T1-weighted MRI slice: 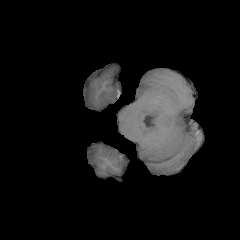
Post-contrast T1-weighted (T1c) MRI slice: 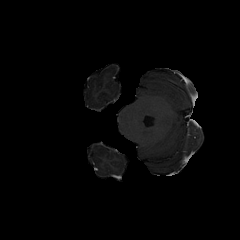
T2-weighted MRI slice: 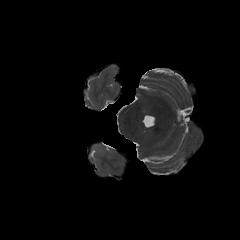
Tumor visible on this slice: no